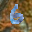
Label: 6